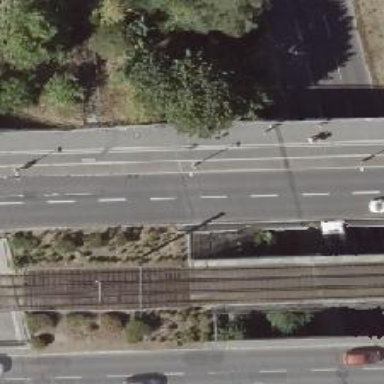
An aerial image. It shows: Sidewalk on bridge with asphalt surface. The cycleway also has asphalt surface.